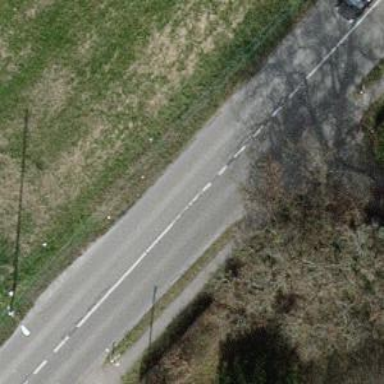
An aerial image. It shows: Secondary road with asphalt surface and asphalt sidewalk.